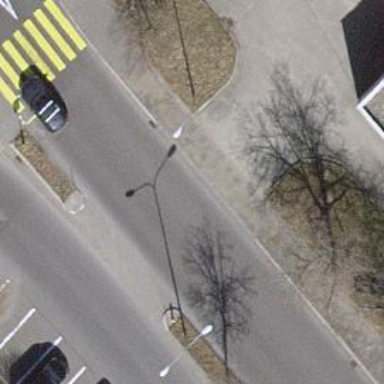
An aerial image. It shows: Bus stop with platform for public transport.